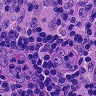
Metastatic tissue present: no